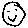
Label: smiley face